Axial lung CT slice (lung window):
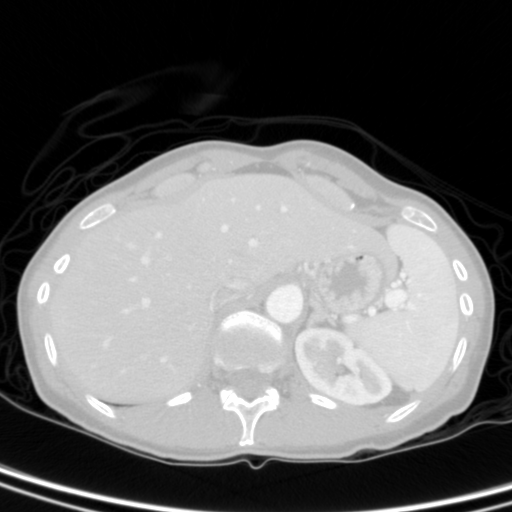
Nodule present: no